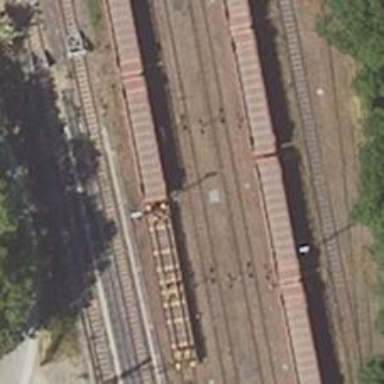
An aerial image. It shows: Railway yard.